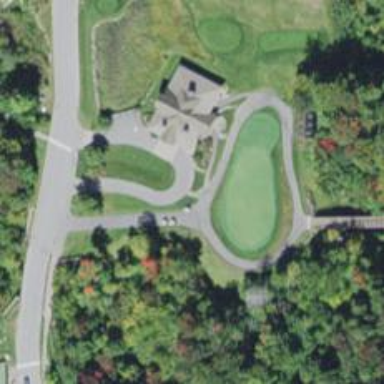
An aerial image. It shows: Path for both road and golf.